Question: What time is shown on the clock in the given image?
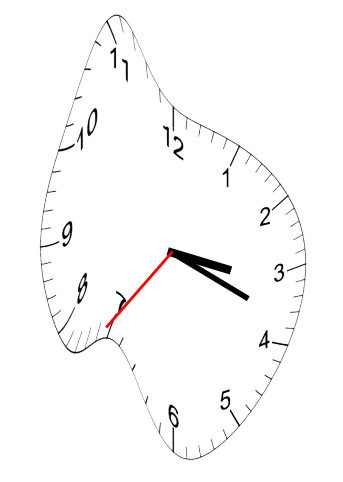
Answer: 03:18:36